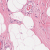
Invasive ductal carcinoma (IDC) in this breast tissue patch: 0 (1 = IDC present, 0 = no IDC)